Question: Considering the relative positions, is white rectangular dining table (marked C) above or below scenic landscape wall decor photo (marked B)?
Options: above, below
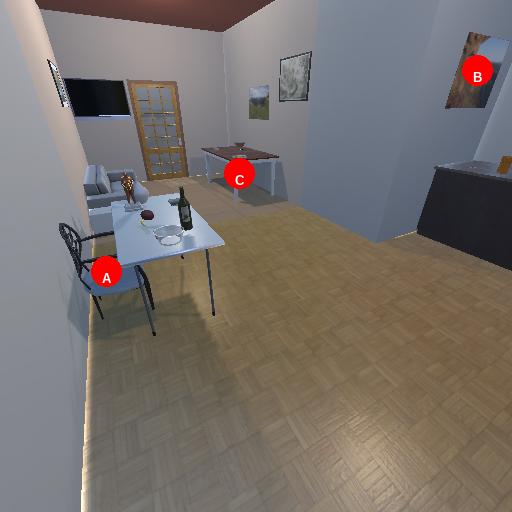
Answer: above